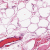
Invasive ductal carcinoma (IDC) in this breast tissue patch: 0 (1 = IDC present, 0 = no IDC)